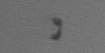
Label: Chaetoceros_tenuissimus